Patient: sex M, age 61
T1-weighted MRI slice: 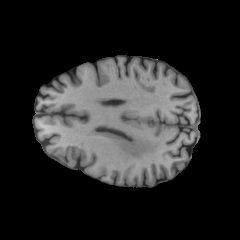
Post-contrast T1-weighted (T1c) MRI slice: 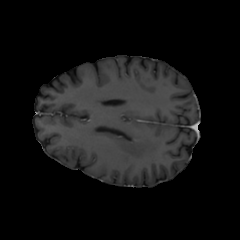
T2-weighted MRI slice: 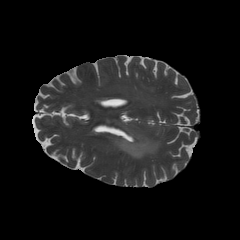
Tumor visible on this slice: yes
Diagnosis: Astrocytoma, IDH-wildtype
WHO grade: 3